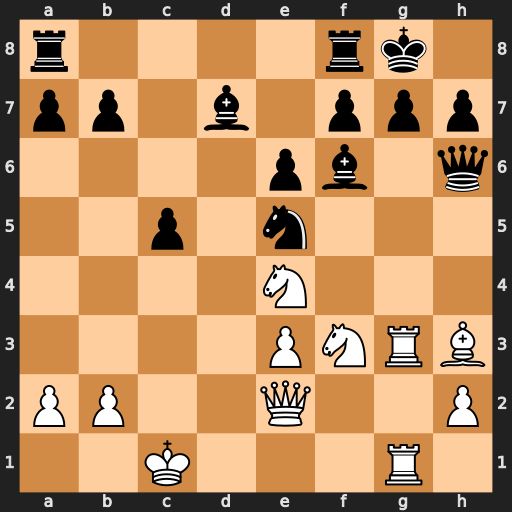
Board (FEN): r4rk1/pp1b1ppp/4pb1q/2p1n3/4N3/4PNRB/PP2Q2P/2K3R1
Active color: w
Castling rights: -
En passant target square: -
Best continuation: Nxf6+ Qxf6 Rxg7+ Kh8 Nxe5 Qxe5 Qd3 Qxg7 Rxg7 Kxg7 Qxd7